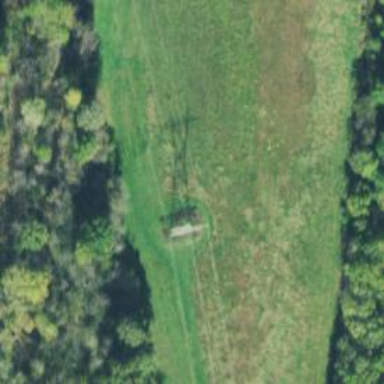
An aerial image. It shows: Lattice structure tower used for power transmission.